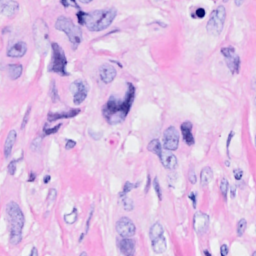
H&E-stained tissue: Breast